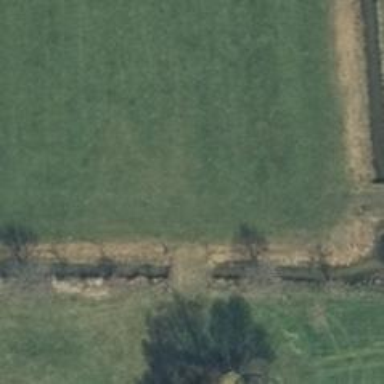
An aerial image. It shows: Grassy track with grade 5 track type.